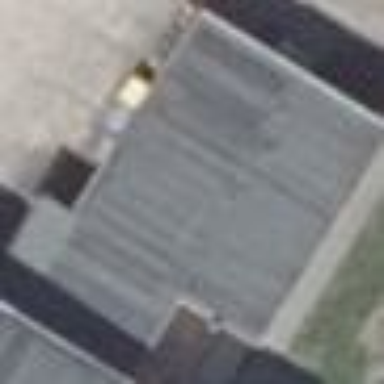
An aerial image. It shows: Kindergarten building.